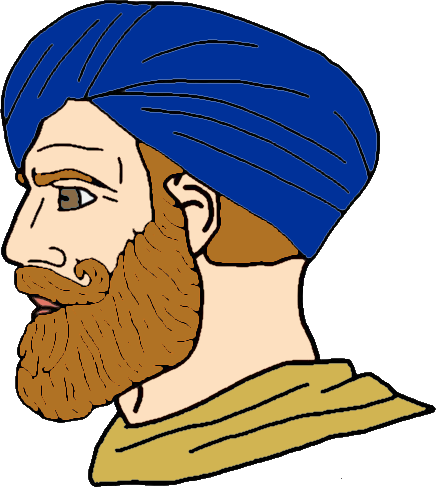
Label: 4_Yes_Chad